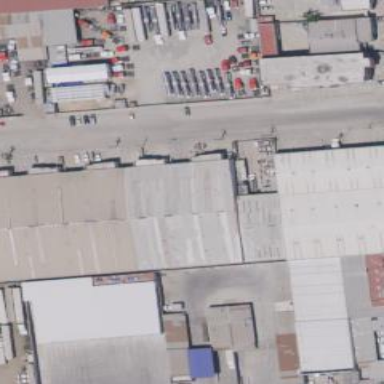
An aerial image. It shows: Industrial building.